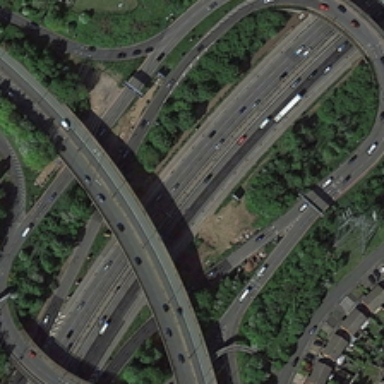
There are many grey roofed houses near the overpass .